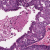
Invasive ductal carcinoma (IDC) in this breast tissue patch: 0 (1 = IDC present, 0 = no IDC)